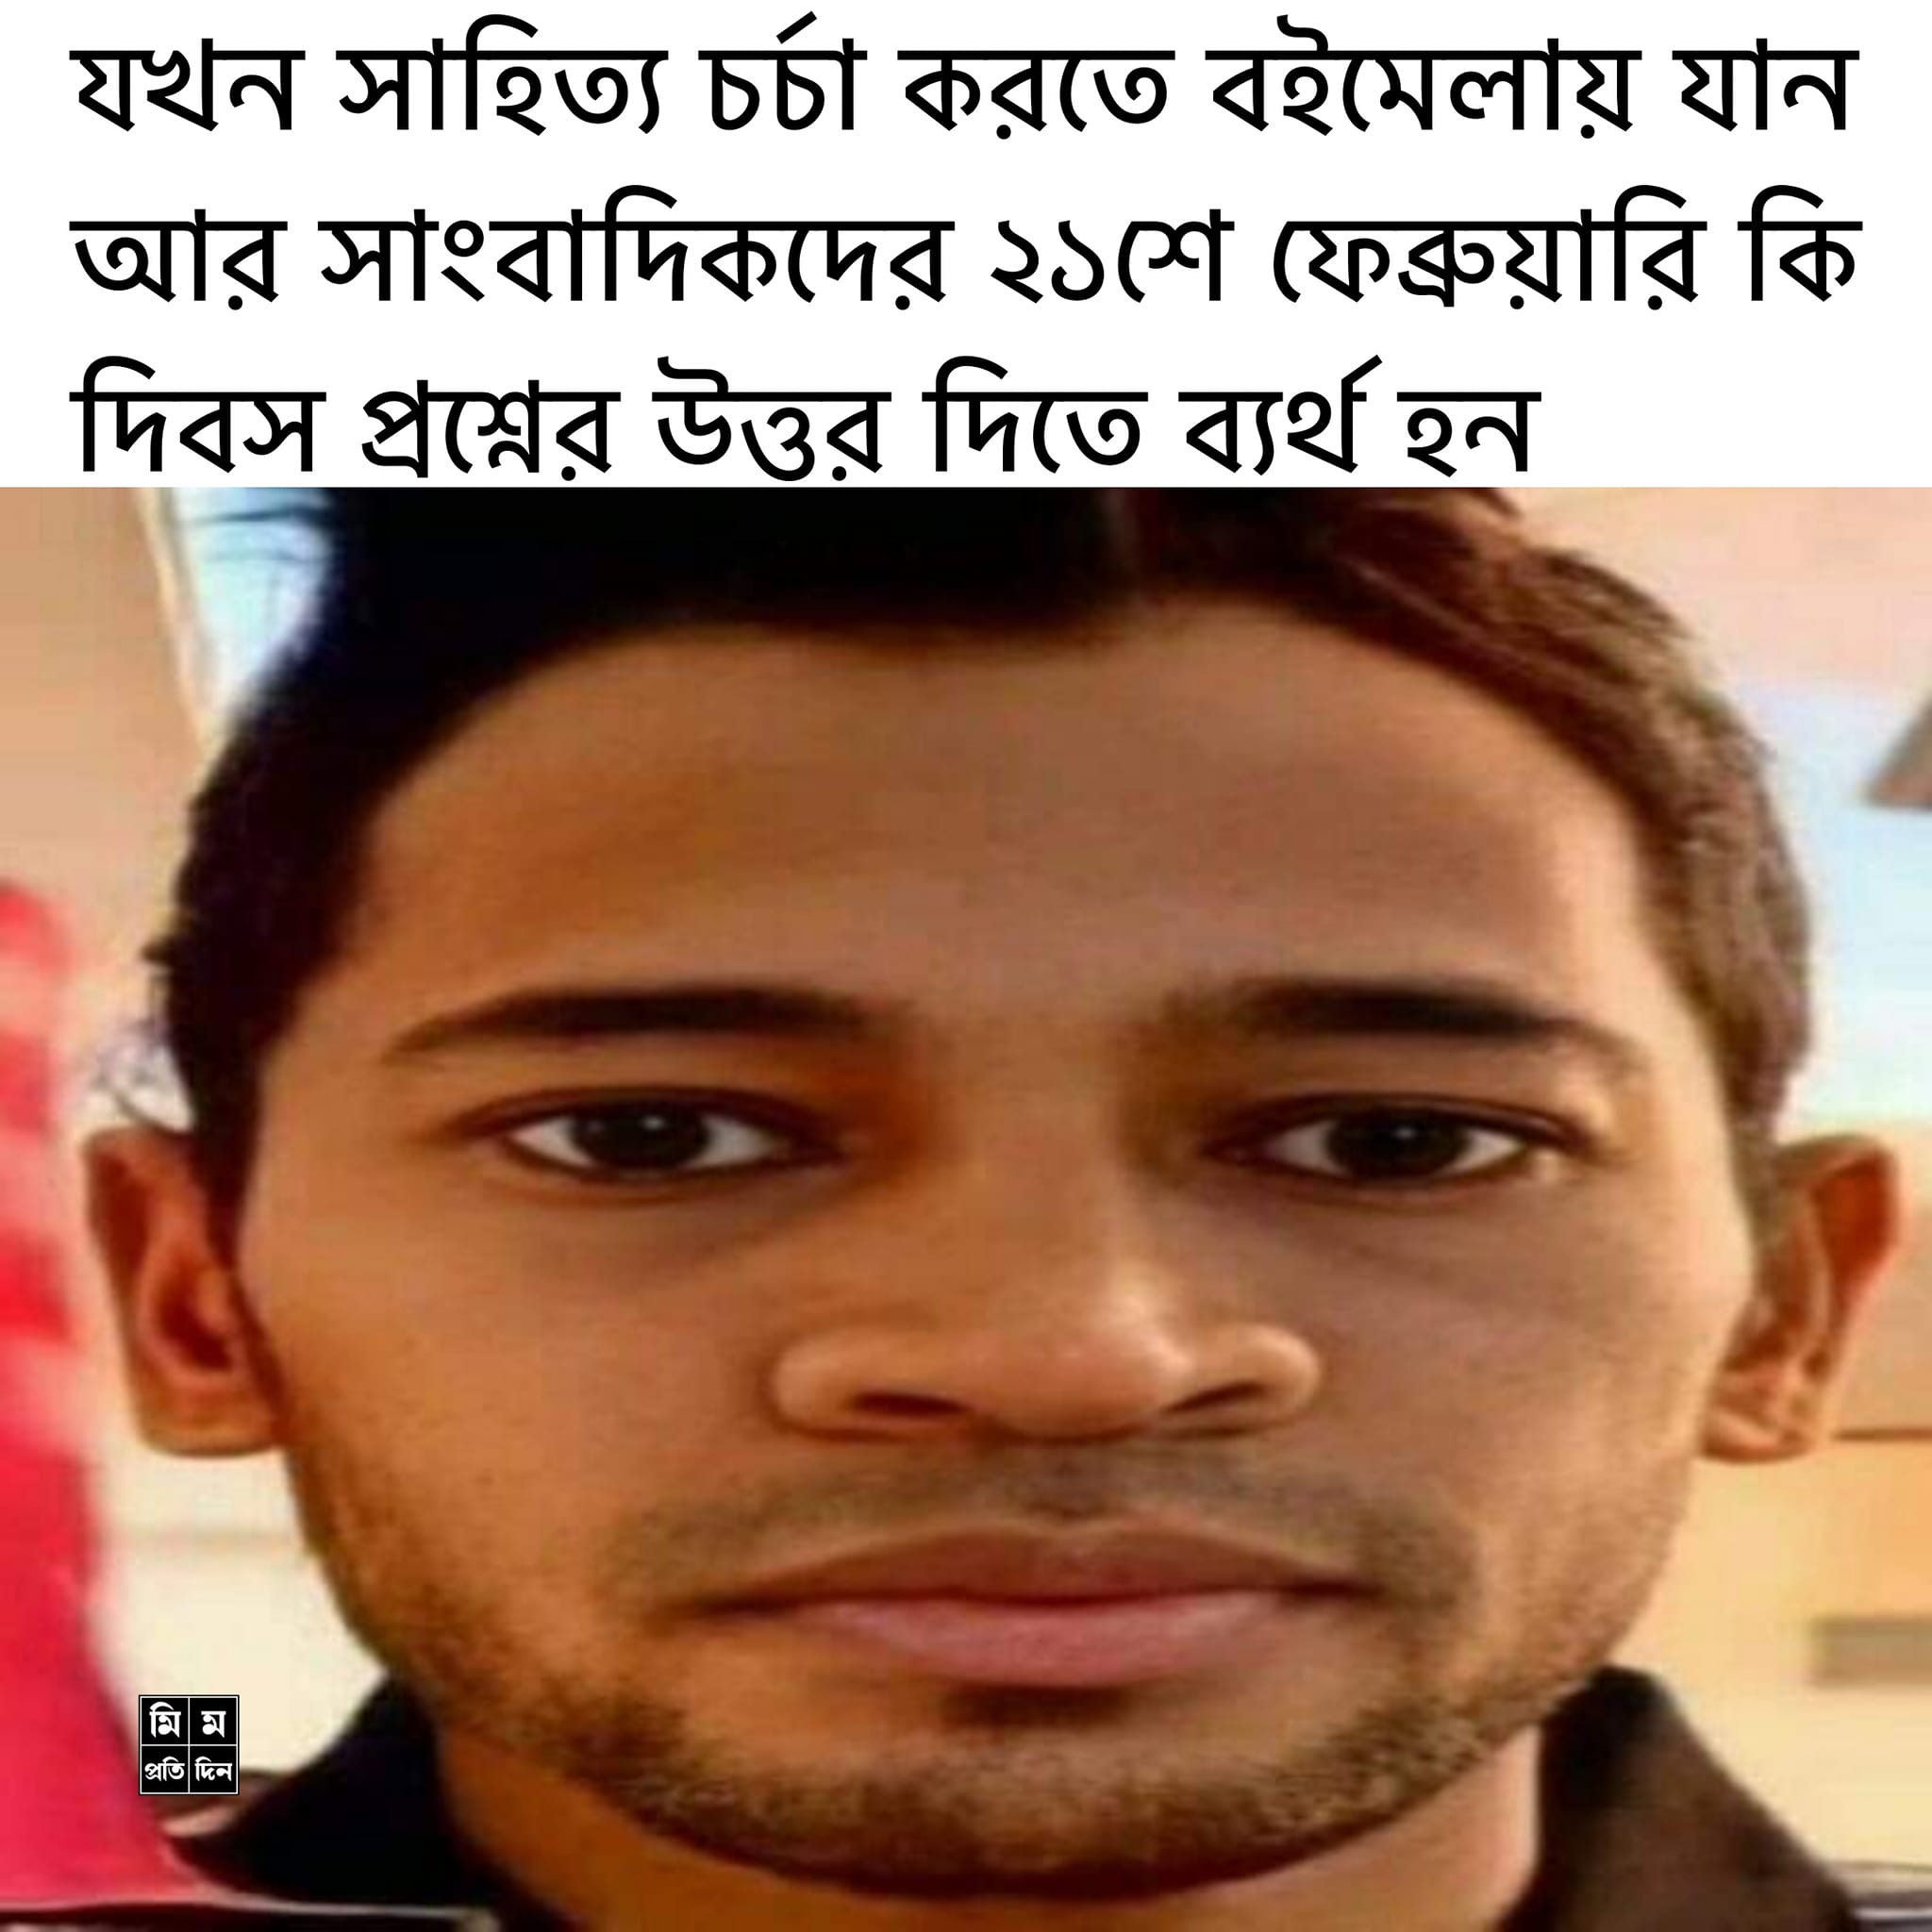
Text: যখন সাহিত্য চর্চা করতে বইমেলায় যান আর সাংবাদিকদের ২১শ ফেব্রুয়ারি কি দিবস প্রশ্নের উত্তর দিতে ব্যর্থ হন
Label: Non Hate